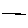
Label: line